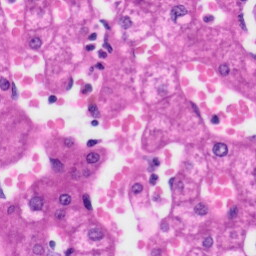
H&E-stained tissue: Liver